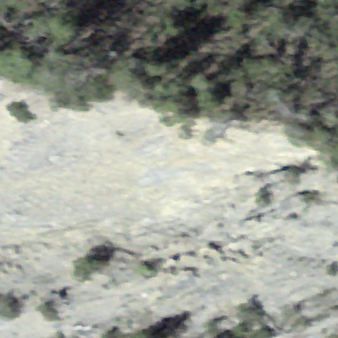
Label: other